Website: bh-photo
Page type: cross-sells
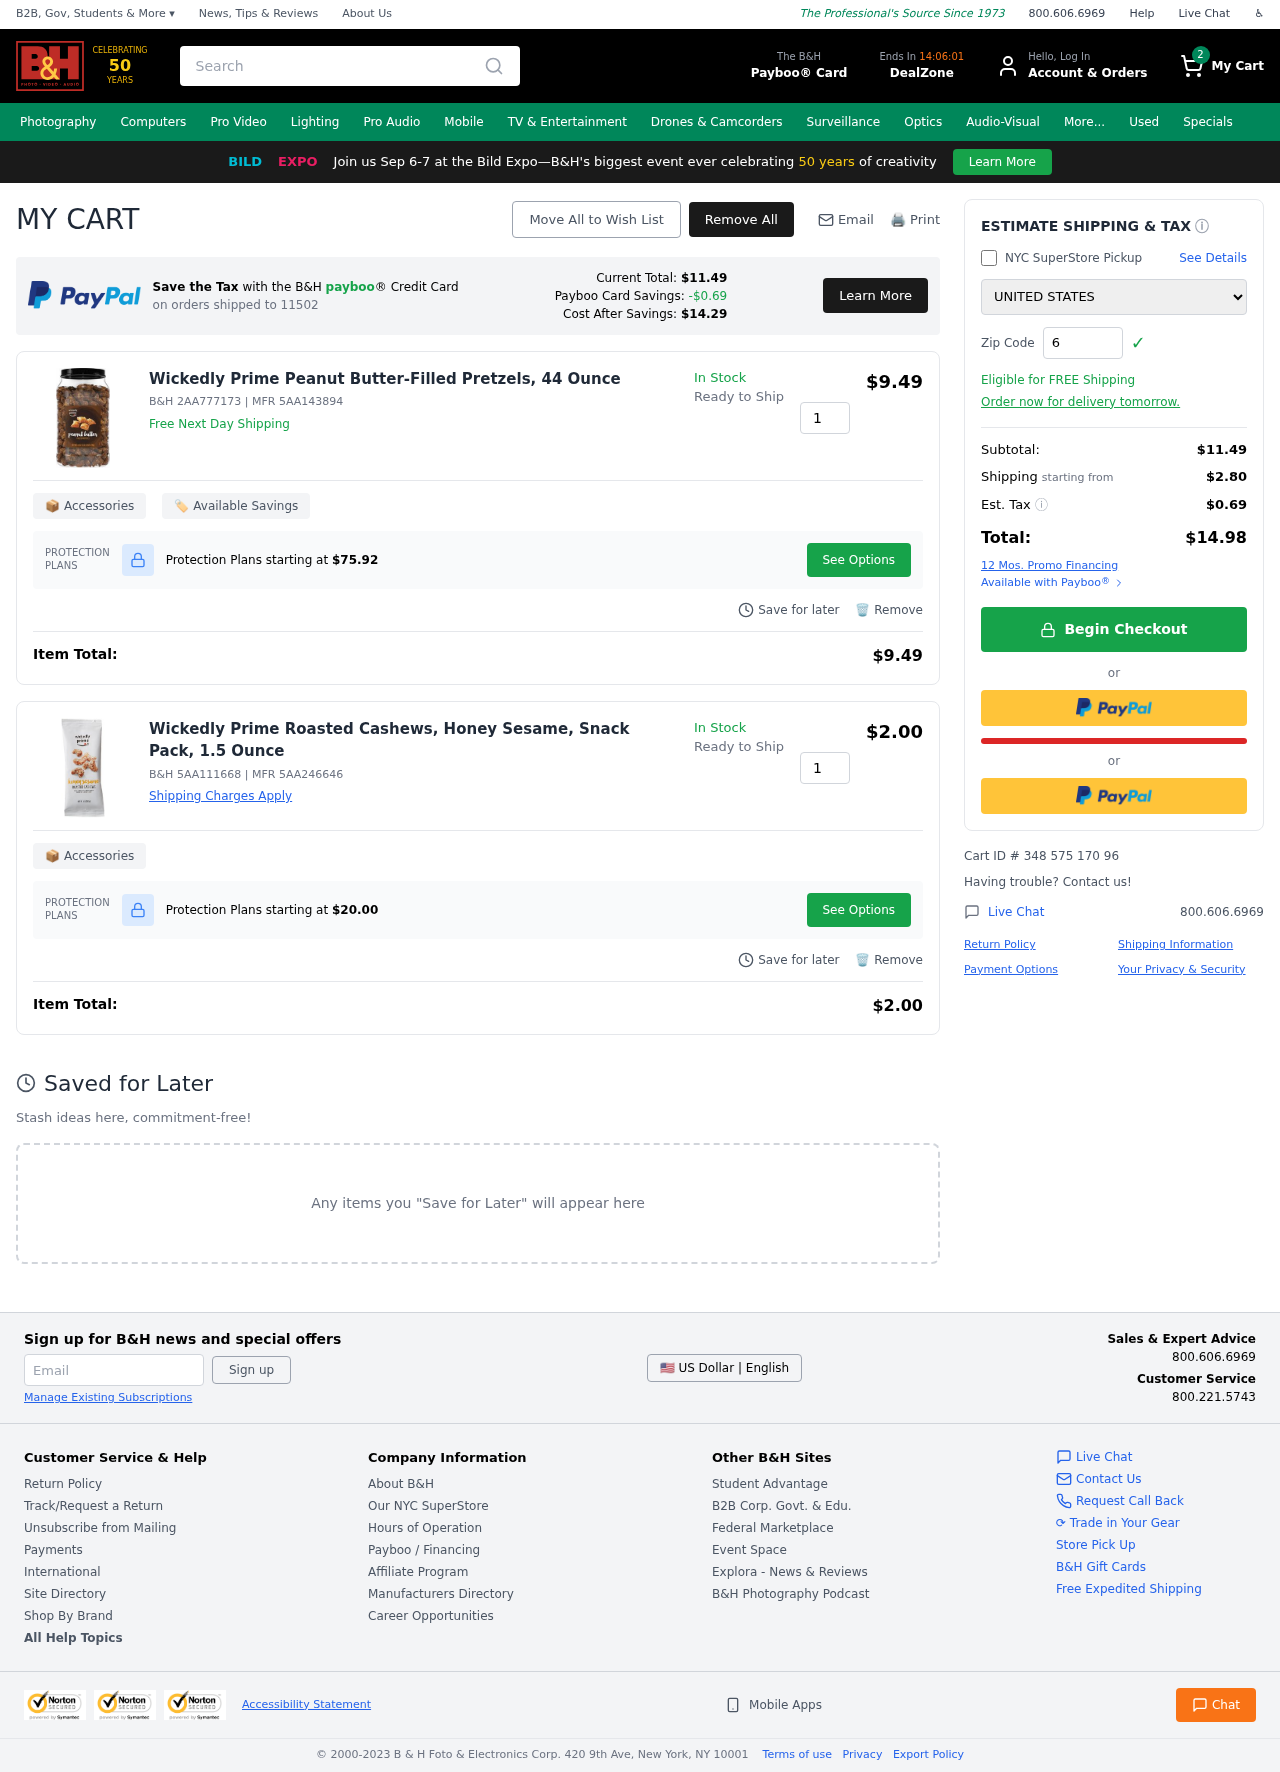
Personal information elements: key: PII_COUNTRY
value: United States
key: PII_POSTCODE
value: on orders shipped to 11502
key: PII_POSTCODE2
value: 66048
Product elements: key: PRODUCT1_NAME
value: Wickedly Prime Peanut Butter-Filled Pretzels, 44 Ounce
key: PRODUCT1_PRICE
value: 9.49
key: PRODUCT1_QUANTITY
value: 1
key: PRODUCT2_NAME
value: Wickedly Prime Roasted Cashews, Honey Sesame, Snack Pack, 1.5 Ounce
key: PRODUCT2_PRICE
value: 2
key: PRODUCT2_QUANTITY
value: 1
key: PRODUCT1_SKU
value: B&H 2AA777173
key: PRODUCT1_MFR
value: MFR 5AA143894
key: PRODUCT1_PROTECTION_PRICE
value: $75.92
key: PRODUCT1_ITEM_TOTAL
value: $9.49
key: PRODUCT2_SKU
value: B&H 5AA111668
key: PRODUCT2_MFR
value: MFR 5AA246646
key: PRODUCT2_PROTECTION_PRICE
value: $20.00
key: PRODUCT2_ITEM_TOTAL
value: $2.00
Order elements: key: ORDER_NUM_ITEMS
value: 2
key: PAYBOO_CURRENT_TOTAL
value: $11.49
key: ORDER_SUBTOTAL
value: $11.49
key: ORDER_SHIPPING_COST
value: $2.80
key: ORDER_TAX
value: $0.69
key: ORDER_TOTAL
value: $14.98
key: ORDER_ID
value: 348 575 170 96
Search elements: key: HEADER_SEARCH
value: Search
Other elements: key: PAYBOO_SAVINGS
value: -$0.69
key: PAYBOO_COST_AFTER_SAVINGS
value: $14.29